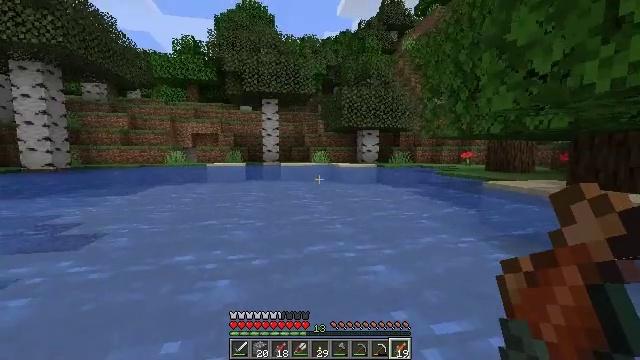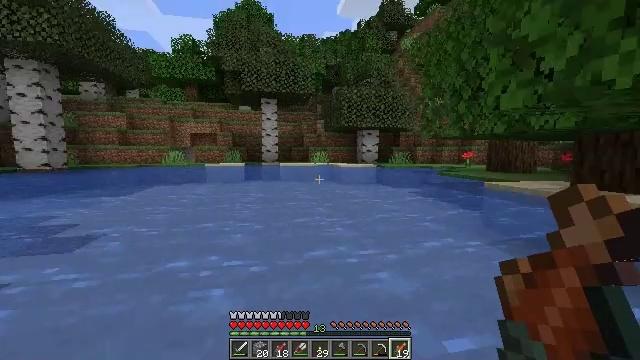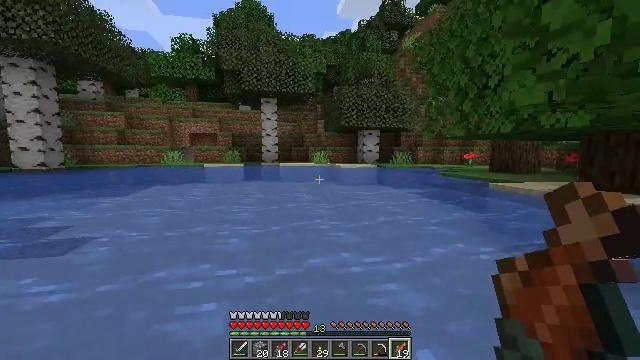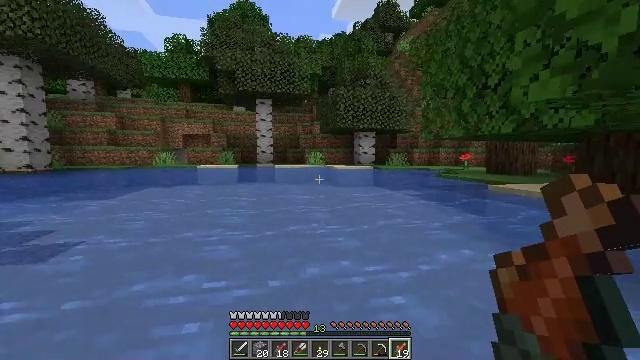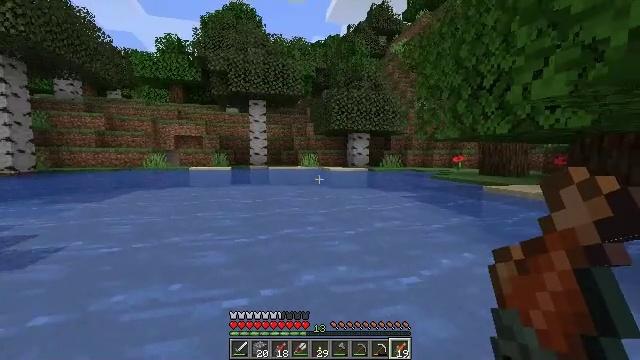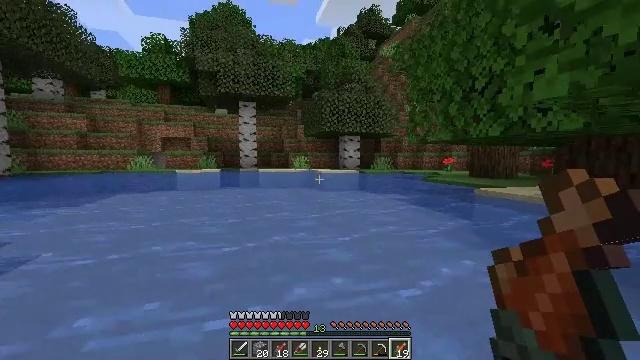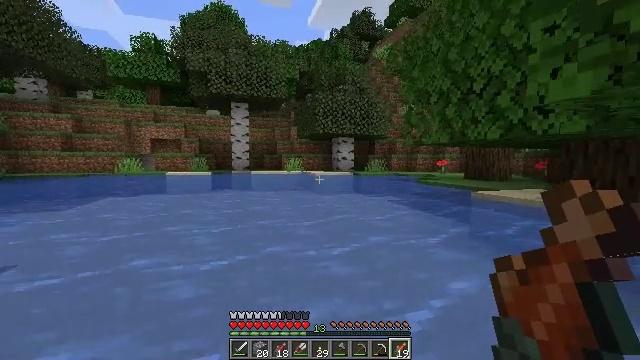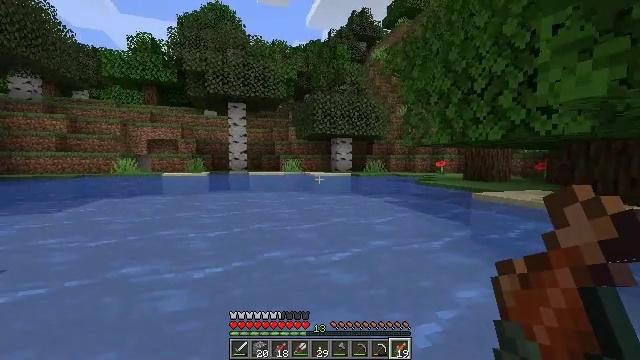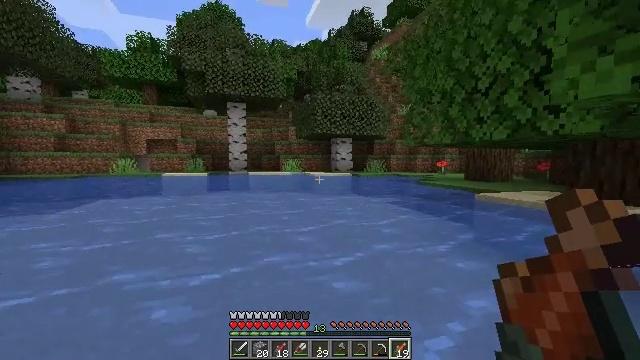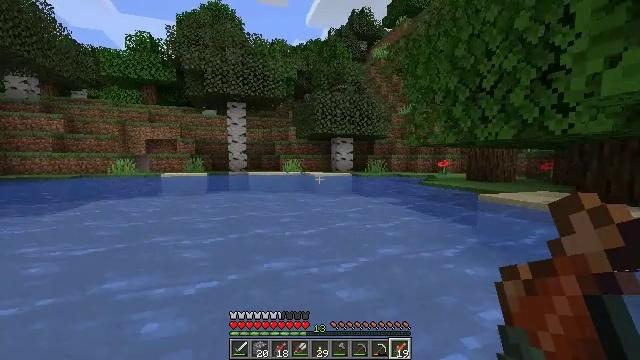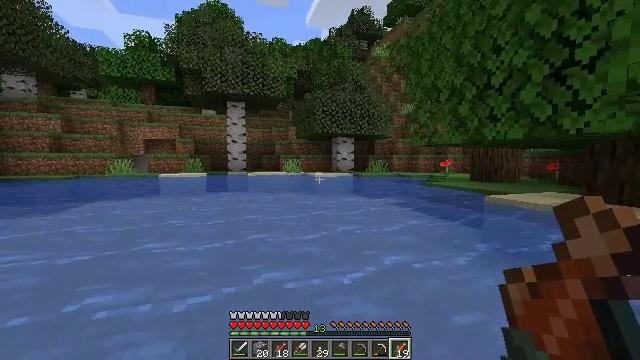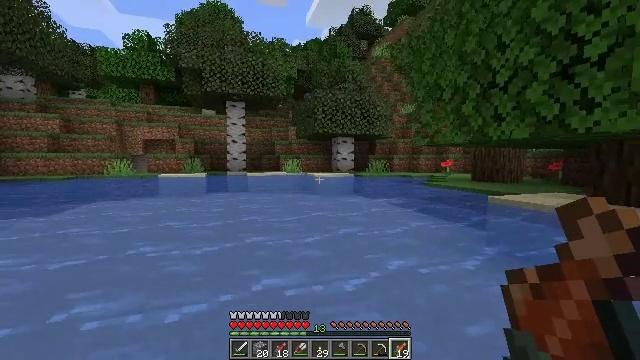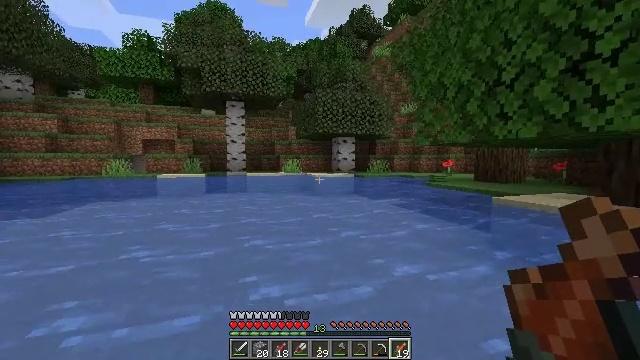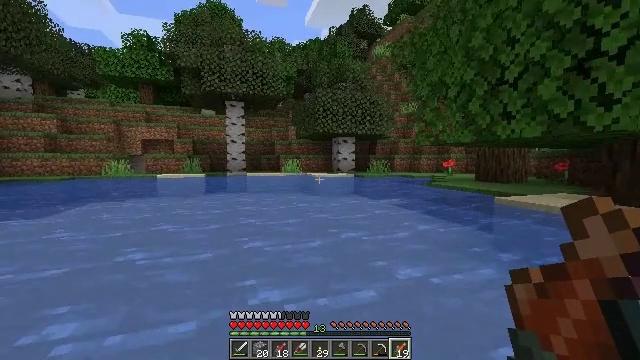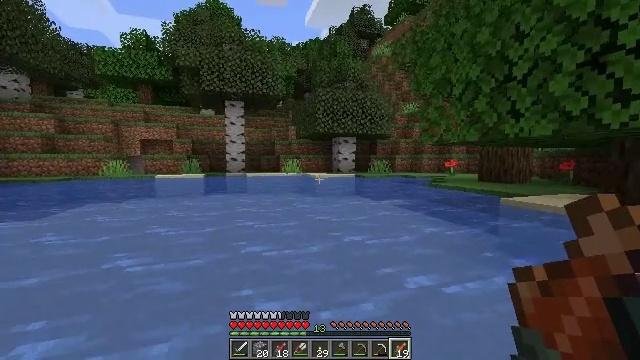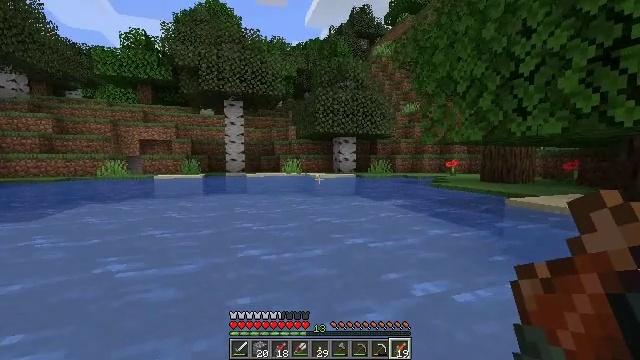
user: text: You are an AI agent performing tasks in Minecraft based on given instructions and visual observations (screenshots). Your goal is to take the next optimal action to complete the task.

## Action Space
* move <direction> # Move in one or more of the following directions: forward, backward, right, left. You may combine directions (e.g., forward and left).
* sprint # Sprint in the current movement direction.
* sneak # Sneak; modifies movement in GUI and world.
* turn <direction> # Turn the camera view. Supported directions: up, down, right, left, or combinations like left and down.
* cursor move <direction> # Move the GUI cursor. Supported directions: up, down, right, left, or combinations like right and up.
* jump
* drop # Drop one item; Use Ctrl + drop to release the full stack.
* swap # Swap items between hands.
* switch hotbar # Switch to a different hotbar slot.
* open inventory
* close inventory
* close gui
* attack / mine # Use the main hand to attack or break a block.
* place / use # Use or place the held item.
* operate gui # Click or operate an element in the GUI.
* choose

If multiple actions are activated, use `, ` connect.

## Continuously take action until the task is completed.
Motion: motion action
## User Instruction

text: Create a light gray bed using the necessary materials.
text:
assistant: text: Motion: move forward
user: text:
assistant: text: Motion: move forward
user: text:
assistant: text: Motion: move forward, turn right
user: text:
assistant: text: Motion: move forward, turn right
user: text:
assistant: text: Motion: move forward, turn right
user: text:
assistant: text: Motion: move forward, turn right
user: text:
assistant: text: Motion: move forward
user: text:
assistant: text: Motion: move forward
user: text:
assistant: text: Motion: move forward
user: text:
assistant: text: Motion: move forward
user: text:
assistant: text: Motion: move forward
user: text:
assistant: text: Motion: move forward
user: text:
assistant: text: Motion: move forward
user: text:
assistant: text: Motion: move forward
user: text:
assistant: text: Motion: move forward, sprint
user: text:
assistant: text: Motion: move forward, sprint
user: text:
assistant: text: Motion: move forward, sprint
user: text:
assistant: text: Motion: move forward, sprint
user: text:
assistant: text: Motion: move forward, sprint
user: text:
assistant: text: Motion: move forward, sprint
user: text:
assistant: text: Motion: move forward
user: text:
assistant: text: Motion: move forward
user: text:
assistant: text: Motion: move forward
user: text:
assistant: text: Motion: move forward
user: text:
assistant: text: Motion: move forward, turn down
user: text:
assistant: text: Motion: move forward, turn right and down
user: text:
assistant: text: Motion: move forward, turn right and down
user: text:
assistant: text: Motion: move forward, turn down
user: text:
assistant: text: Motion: move forward, sprint, turn down
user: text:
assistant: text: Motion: move forward, sprint, turn down